Question: Looking round Stack exchange I can't find a good answer to this. Most of the code in similar questions I've seen look massive and bloated where an error could easily creep in; I can't see if I'm making the same mistake or not.
I only have two classes (and an interface), my probelm being is that my JTable is blank:

Here is my code:
### Launch the program
'''
public class Launcher {
public static void main(String[] args) {
javax.swing.SwingUtilities.invokeLater(new Runnable() {
public void run() {
IViewManager.Util.getInstance();
}
});
}
}
'''
### Start the ViewManager frame
'''
public class ViewManager implements IViewManager {
JFrame frame = null;
JTabbedPane myListTabs = null;
ComicsListPane myComicsListPane = null;
public ViewManager(){
//Create and set up the window.
frame = new JFrame("My List Agregator");
frame.setDefaultCloseOperation(JFrame.EXIT_ON_CLOSE);
//Add the Tabbed pane for lists.
myListTabs = new JTabbedPane();
myComicsListPane = new ComicsListPane();
myListTabs.add(myComicsListPane);
myListTabs.setTitleAt(myListTabs.getTabCount()-1, "title");
frame.getContentPane().add(myListTabs);
//Display the window.
frame.pack();
frame.setVisible(true);
}
}
'''
### The Comics List Pane
'''
public class ComicsListPane extends JPanel {
/**
*
*/
private static final long serialVersionUID = -5207104867199042105L;
JTable myComicsTable = null;
public ComicsListPane() {
//Create the column names and data
String[] columnNames = {"Comic Title",
"Volume",
"Edition",
"Purchased"};
Object[][] data = {
{"The Amazing Spider-man", new Integer(3),
new Integer(679), new Boolean(false)},
{"The Amazing Spider-man", new Integer(3),
new Integer(680), new Boolean(false)}
};
//Create the table
myComicsTable = new JTable(data, columnNames);
myComicsTable.setPreferredScrollableViewportSize(new Dimension(750, 110));
myComicsTable.setFillsViewportHeight(true);
myComicsTable.setFillsViewportHeight(true);
JScrollPane scrollPane = new JScrollPane(myComicsTable);
scrollPane.add(myComicsTable);
scrollPane.setPreferredSize(new Dimension(450, 110));
this.add(scrollPane, BorderLayout.CENTER);
}
}
'''
I can't see where I've gone wrong, mostly I've copied form the Java Doc Tutorials.
Could someone help point out the error, to a java novice?
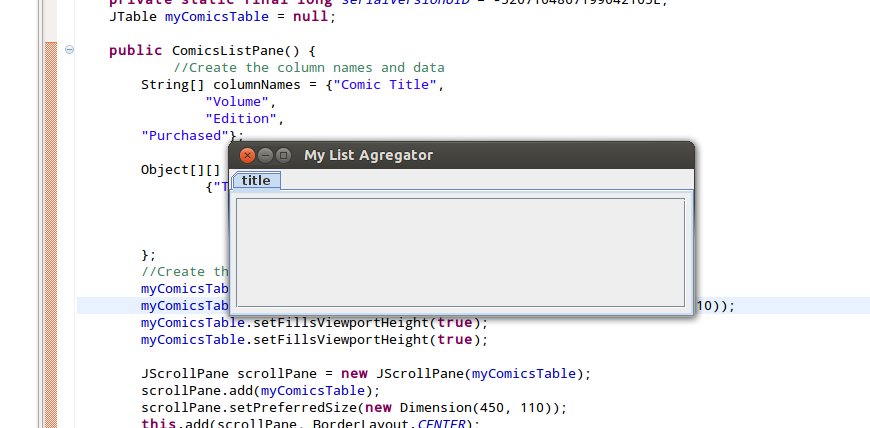
Answer: It looks like your problem is when you create the 'JScrollPane'.
'''
JScrollPane scrollPane = new JScrollPane(myComicsTable);
scrollPane.add(myComicsTable);
'''
The second line here is not needed - you've already constructed the 'JScrollPane' with the 'JTable', there's no need to then add it to the 'JScrollPane'. Indeed - this is using the 'add()' method from 'Container'. Exactly why it's causing the behaviour you are seeing is not clear to me without looking at the javadocs/source in more detail.
As an aside, when you're working with GUIs (and indeed, generally) it's best to narrow your code down to the smallest chunks. i.e. a method to create the 'JTable' - can that be displayed? Then, a method to wrap it in a 'JScrollPane' - does display as you would wish? etc. etc.